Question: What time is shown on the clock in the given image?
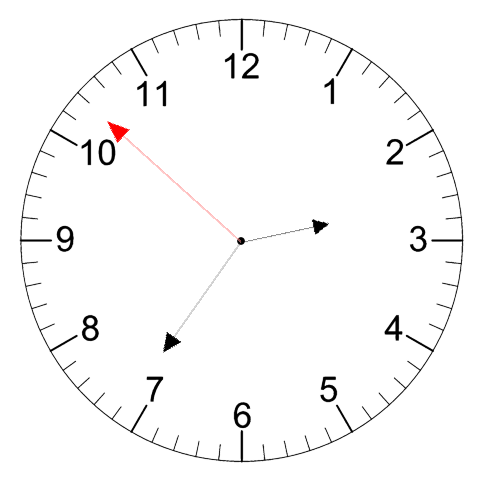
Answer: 02:35:52